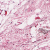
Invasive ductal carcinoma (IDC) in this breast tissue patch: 0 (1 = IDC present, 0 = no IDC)